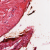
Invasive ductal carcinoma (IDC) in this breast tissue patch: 0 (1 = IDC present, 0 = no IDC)